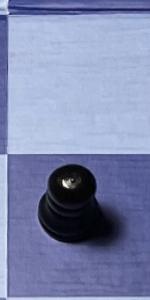
Label: Pawn_Black